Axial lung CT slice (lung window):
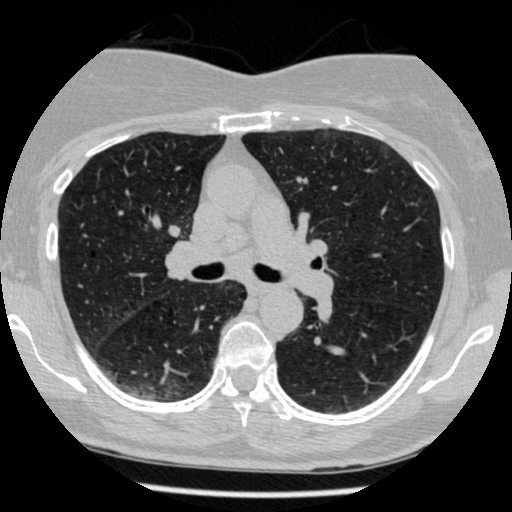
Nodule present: no